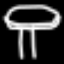
Label: mushroom